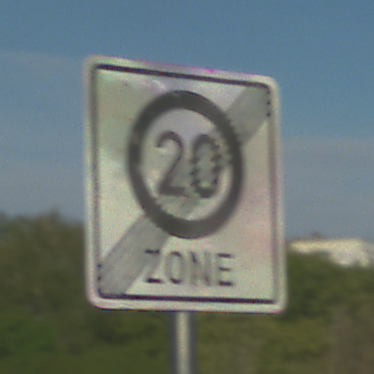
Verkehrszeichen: EndeZone20
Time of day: MorningAfternoon
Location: Outdoor (Suburban)
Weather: PartlyCloudy
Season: NotSpecified
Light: Natural